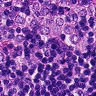
Metastatic tissue present: yes